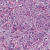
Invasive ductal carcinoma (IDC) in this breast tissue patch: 1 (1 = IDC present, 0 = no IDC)